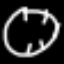
Label: clock